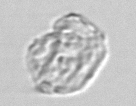
Label: detritus_transparent